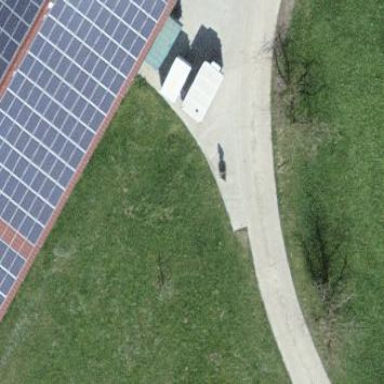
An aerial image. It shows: Solar power generator with photovoltaic panels.